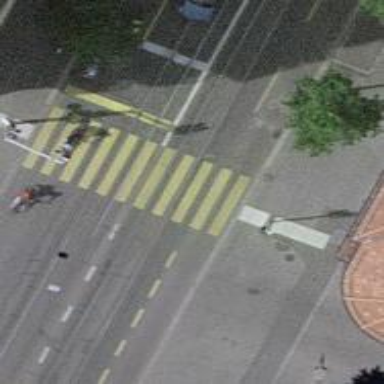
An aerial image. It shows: Road crossing with traffic signals.